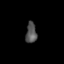
Tissue: skin
Cell type: Epithelial cells
Senescence score: 0.2408
Nuclear area (px): 221
Mean DAPI intensity: 83.602